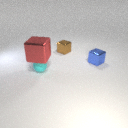
small cyan rubber sphere below large red metal cube